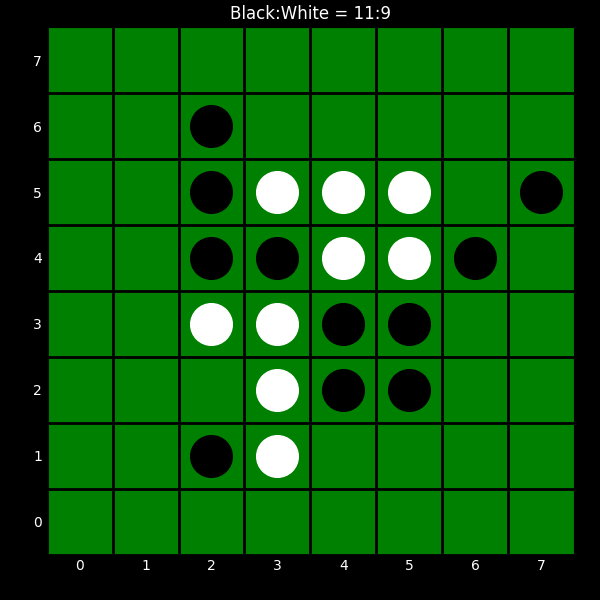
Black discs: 11
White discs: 9